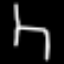
Label: chair